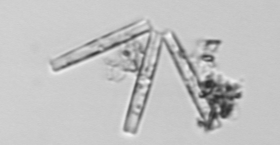
Label: Thalassionema